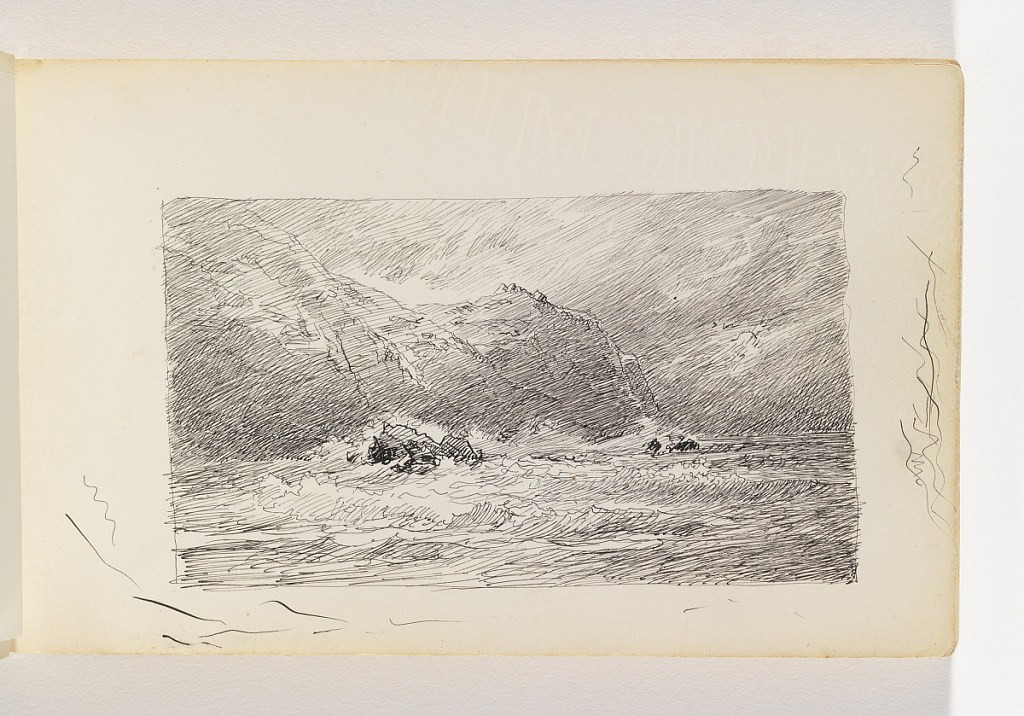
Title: Waves and Three Cliffs
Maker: William Trost Richards, American, 1833–1905
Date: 1890–1900
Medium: Pen and black ink on off-white wove paper
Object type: Sketchbook folio
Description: Waves on rocks below cliffs, at left.